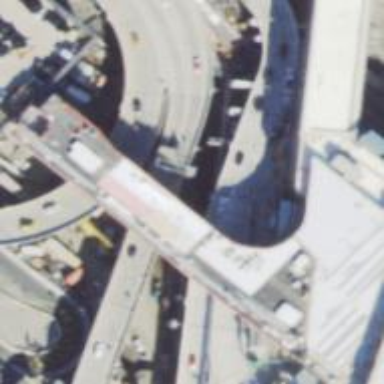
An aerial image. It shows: Unclassified road with asphalt surface passing through building tunnel.